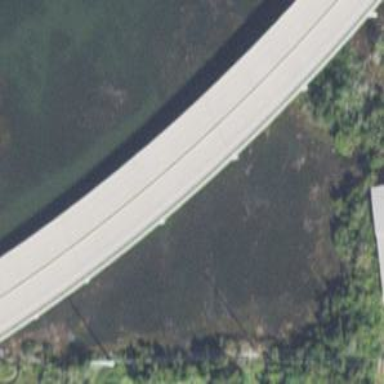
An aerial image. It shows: Bridge over trunk highway with expressway.